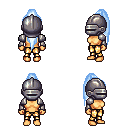
a pixel art fantasy rpg character, female body template, human, tanned skin, steel arm armor, gold greaves, white cyan extra-long topknot hairstyle, metal helm, four views (front, back, left, right), 2x2 character sprite sheet, small pixel art, hard edges, no anti-aliasing